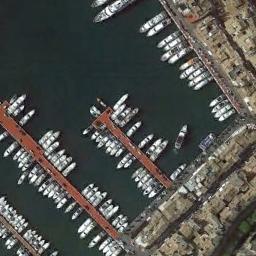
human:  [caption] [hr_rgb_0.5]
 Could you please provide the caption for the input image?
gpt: There are many ships in the harbor .

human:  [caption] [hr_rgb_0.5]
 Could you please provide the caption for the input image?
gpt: The harbor was empty of boats .

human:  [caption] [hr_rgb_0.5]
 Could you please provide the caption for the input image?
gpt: Many ships moored neatly on the sea next to the harbor next to the building .

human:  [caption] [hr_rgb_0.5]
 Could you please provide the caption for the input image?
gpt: The harbor with lots of neatly docked boats is surrounded by a dense residential area .

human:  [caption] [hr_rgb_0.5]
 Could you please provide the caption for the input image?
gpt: There are many buildings and many ships at the harbor .